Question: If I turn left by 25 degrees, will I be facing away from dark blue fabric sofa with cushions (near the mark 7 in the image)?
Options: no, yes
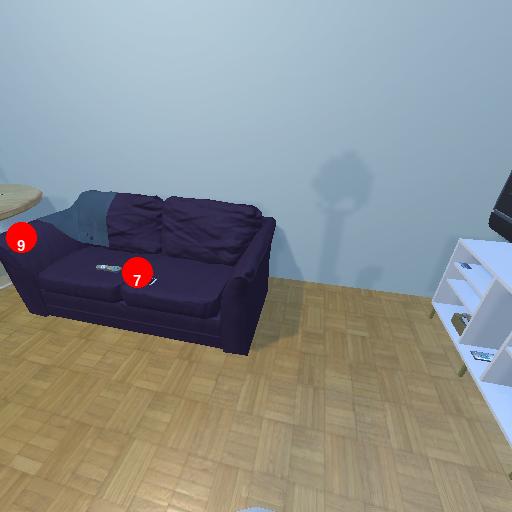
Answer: no